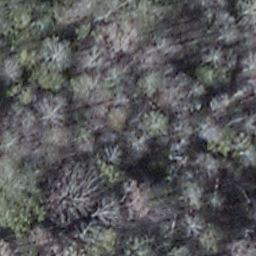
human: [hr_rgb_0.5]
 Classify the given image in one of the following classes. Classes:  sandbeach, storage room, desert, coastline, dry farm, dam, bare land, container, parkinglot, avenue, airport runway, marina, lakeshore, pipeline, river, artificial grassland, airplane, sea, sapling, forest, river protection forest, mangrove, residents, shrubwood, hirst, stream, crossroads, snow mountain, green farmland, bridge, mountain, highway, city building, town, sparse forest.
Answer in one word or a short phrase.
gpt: shrubwood